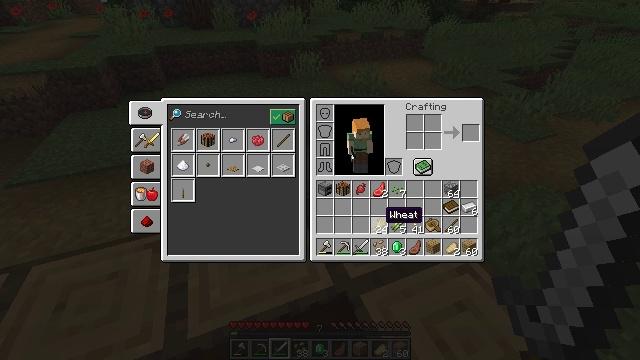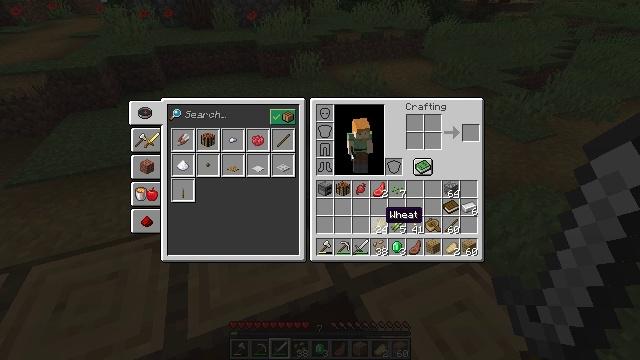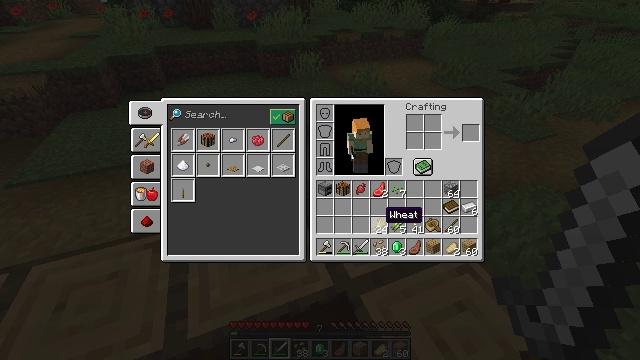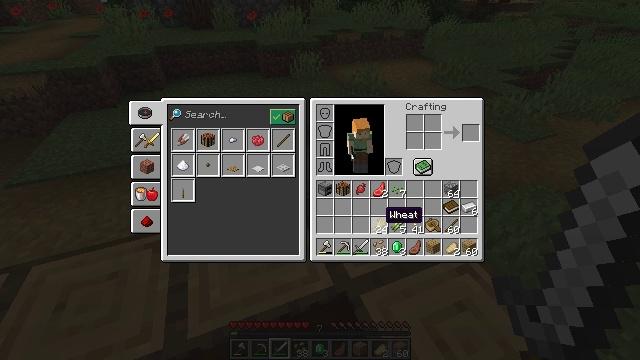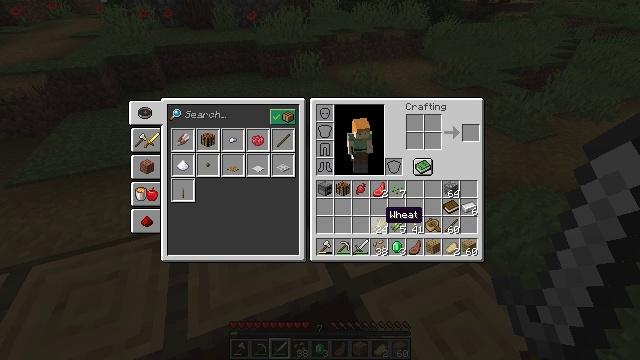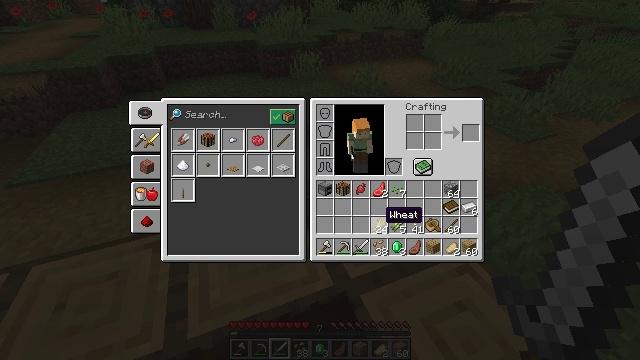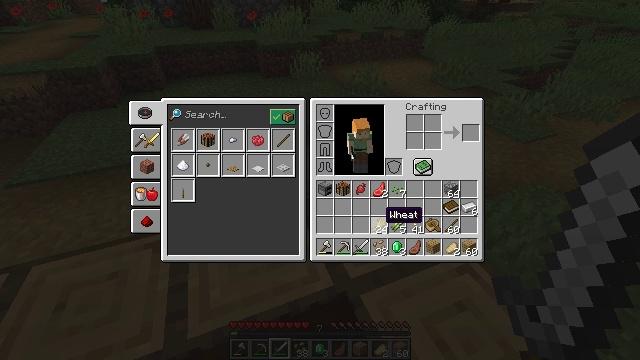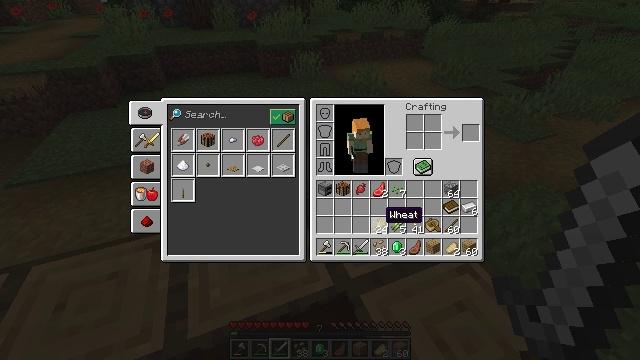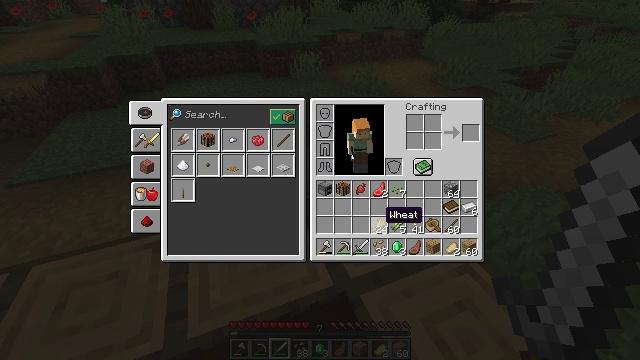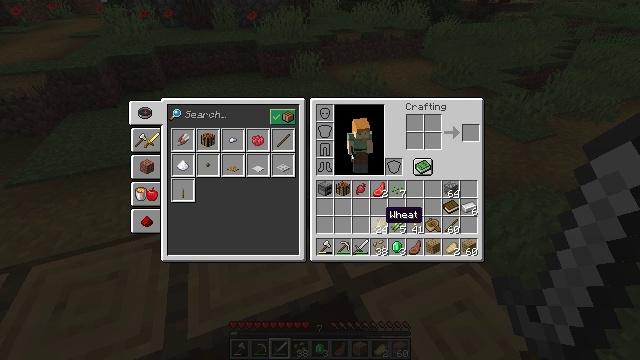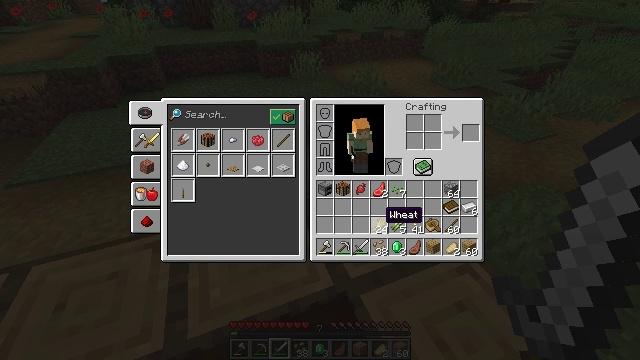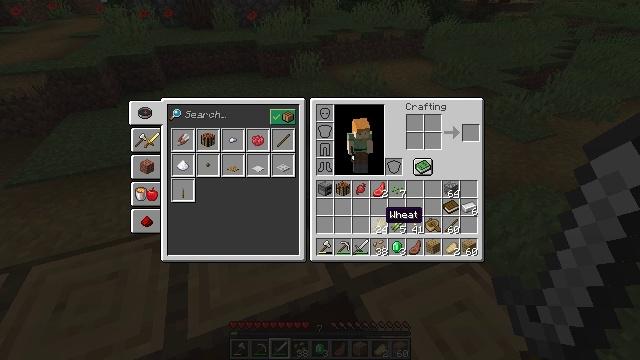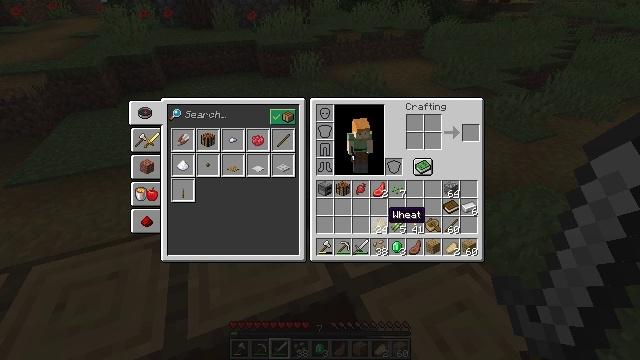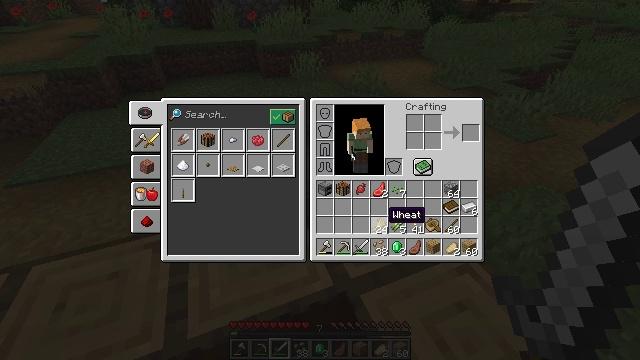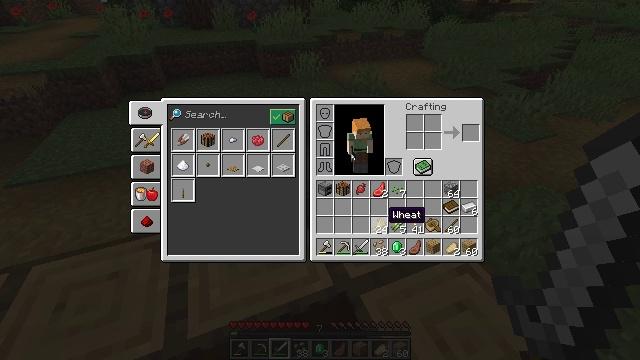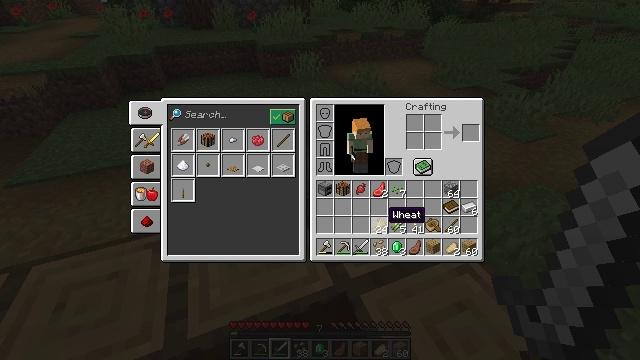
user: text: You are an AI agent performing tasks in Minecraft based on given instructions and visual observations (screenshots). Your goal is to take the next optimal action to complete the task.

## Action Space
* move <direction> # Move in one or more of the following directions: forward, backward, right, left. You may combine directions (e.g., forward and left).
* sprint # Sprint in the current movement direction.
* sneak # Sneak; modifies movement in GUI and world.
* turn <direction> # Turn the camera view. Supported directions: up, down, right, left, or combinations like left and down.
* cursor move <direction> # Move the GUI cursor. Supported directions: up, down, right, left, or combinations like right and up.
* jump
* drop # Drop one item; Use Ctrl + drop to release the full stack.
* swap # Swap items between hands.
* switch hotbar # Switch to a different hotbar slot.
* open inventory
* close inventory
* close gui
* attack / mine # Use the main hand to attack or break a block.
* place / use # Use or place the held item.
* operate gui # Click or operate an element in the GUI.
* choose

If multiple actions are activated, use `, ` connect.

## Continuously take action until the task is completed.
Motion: motion action
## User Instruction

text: Harvest wheat from the field.
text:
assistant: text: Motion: no_op
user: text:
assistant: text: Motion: no_op
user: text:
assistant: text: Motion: no_op
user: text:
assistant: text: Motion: no_op
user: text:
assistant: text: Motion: no_op
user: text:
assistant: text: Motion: no_op
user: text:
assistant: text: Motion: no_op
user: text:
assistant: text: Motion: no_op
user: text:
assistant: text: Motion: no_op
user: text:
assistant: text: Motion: no_op
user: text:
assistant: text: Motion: no_op
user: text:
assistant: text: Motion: no_op
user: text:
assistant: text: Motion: no_op
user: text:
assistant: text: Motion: no_op
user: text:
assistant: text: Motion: no_op
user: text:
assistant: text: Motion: no_op
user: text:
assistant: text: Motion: no_op
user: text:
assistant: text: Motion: no_op
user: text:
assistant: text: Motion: no_op
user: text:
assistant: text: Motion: no_op
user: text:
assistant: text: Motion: no_op
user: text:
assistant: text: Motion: no_op
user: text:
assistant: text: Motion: no_op
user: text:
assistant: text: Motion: cursor move down
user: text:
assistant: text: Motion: cursor move down
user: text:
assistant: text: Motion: no_op
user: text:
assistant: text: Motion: no_op
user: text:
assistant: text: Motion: no_op
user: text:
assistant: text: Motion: no_op
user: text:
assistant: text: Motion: no_op